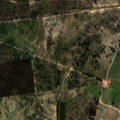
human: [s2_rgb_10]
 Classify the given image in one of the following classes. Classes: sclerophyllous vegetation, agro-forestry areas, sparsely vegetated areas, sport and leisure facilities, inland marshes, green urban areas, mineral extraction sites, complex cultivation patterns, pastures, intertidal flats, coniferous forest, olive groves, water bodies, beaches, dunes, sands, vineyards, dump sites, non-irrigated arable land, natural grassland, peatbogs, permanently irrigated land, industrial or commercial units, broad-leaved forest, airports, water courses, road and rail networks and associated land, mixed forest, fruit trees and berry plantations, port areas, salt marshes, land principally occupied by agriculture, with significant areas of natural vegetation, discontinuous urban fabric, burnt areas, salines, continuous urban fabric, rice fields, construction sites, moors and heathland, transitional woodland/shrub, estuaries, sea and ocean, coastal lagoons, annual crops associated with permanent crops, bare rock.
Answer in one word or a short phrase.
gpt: complex cultivation patterns, broad-leaved forest, coniferous forest, transitional woodland/shrub